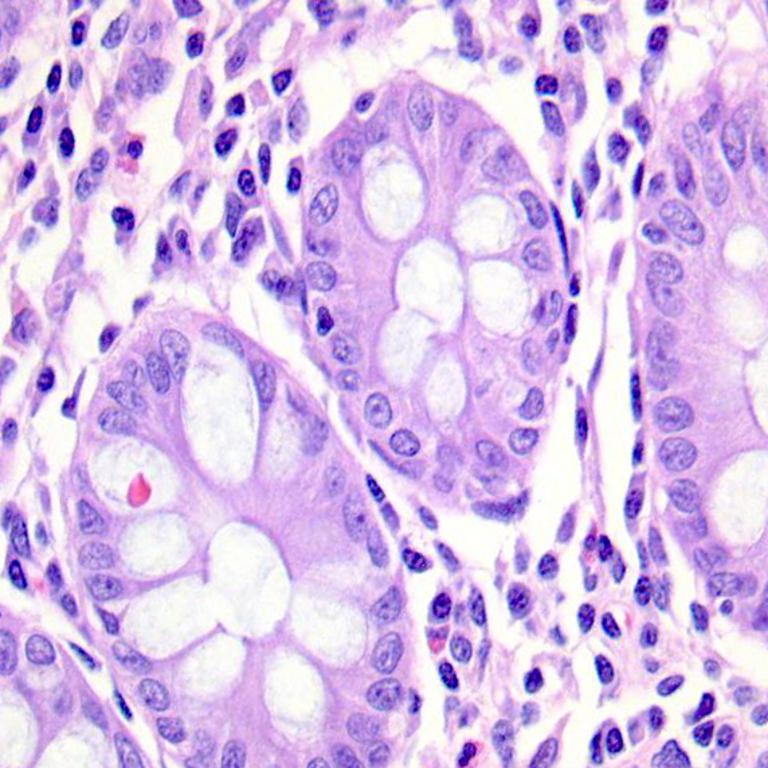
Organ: colon
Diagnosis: benign